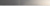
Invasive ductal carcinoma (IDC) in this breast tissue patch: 0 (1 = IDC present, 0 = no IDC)